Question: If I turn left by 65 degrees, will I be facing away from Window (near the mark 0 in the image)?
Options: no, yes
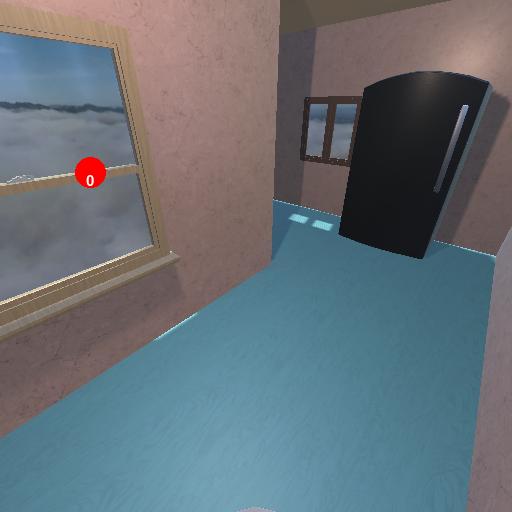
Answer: no